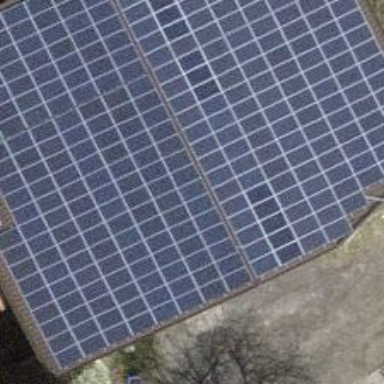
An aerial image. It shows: Solar power generator using photovoltaic method with solar photovoltaic panel types.